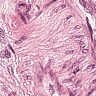
Metastatic tissue present: yes